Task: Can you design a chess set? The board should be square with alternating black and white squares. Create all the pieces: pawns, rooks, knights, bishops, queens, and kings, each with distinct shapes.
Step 3569:
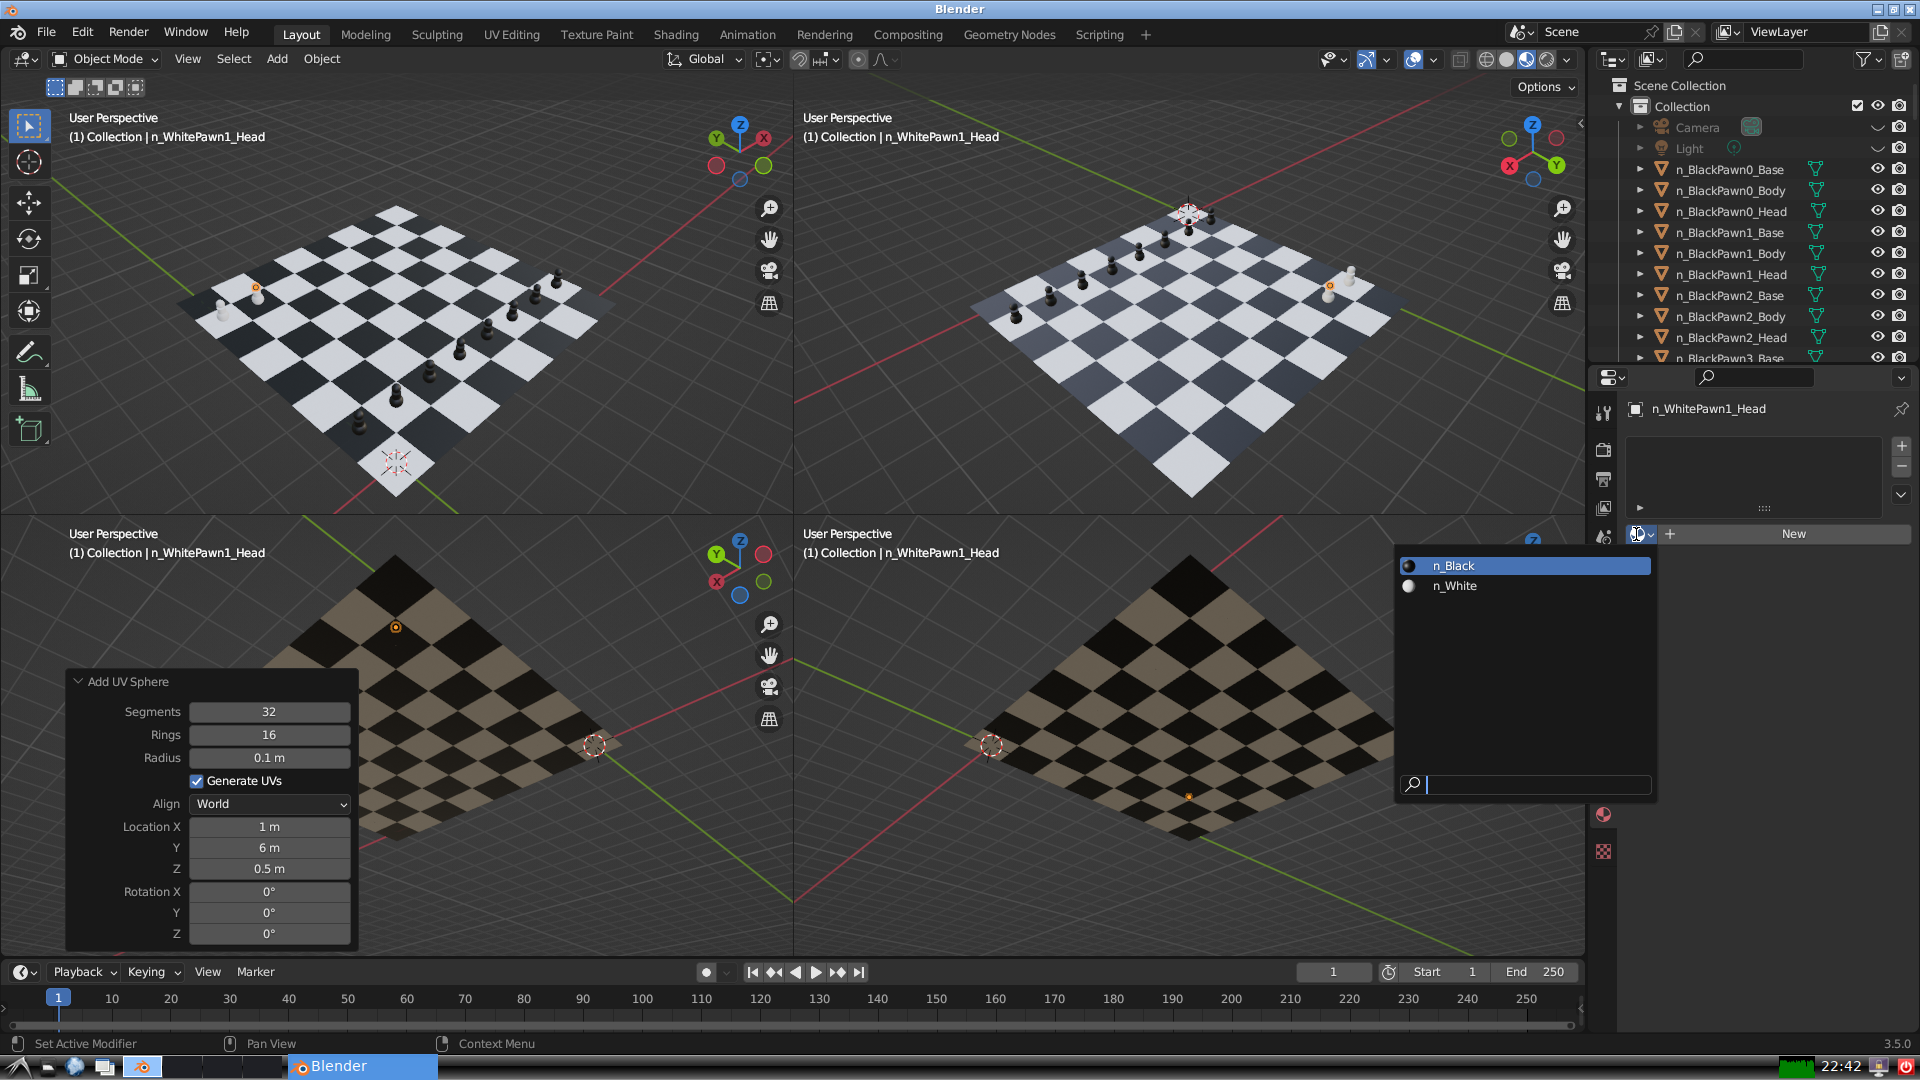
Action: input_text: n_White